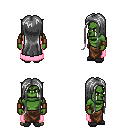
a pixel art fantasy rpg character, male body template, orc, green skin, pink cape, robe skirt, gray extra-long hairstyle, leather bracers, gray slippers, four views (front, back, left, right), 2x2 character sprite sheet, small pixel art, hard edges, no anti-aliasing